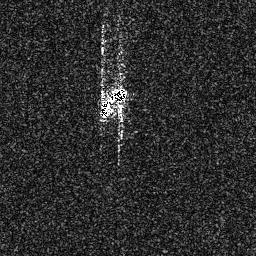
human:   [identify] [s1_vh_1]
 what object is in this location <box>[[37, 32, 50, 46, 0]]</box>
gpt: <ref>1 medium ship at the center</ref>